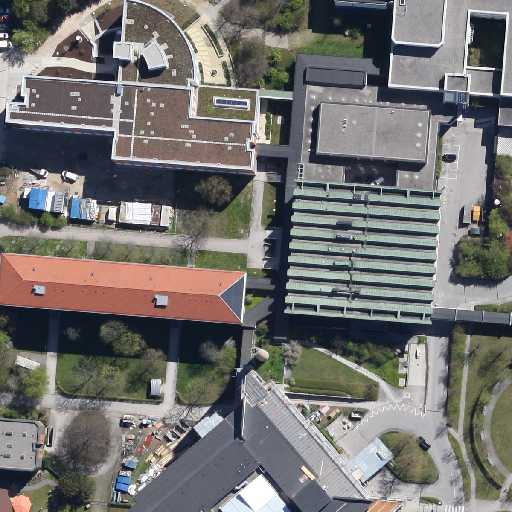
Referring expression: sidewalk